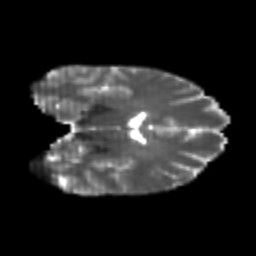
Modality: T2w
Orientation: coronal
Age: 23
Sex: female
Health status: healthy
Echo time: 0.074 s